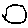
Label: circle